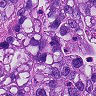
Metastatic tissue present: yes